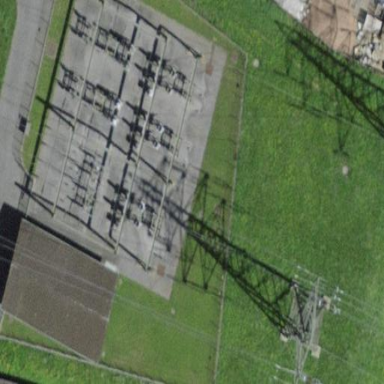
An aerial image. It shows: Transition substation with fencing around it.